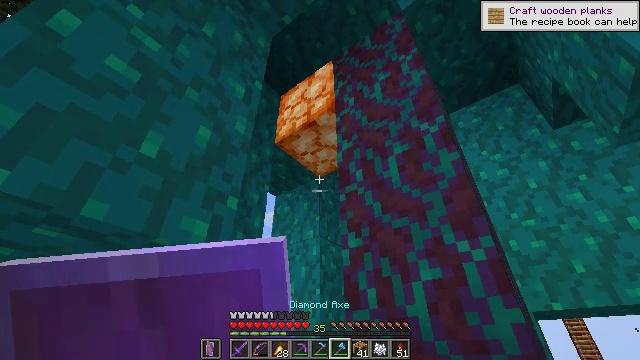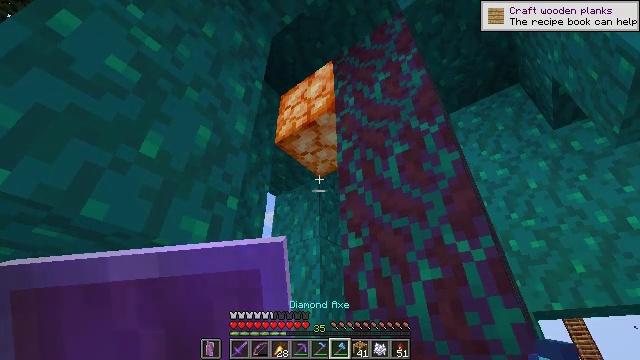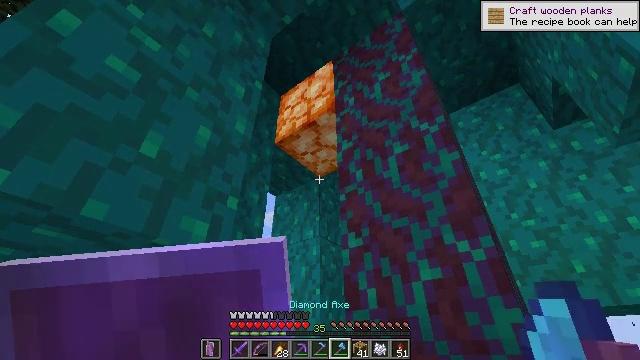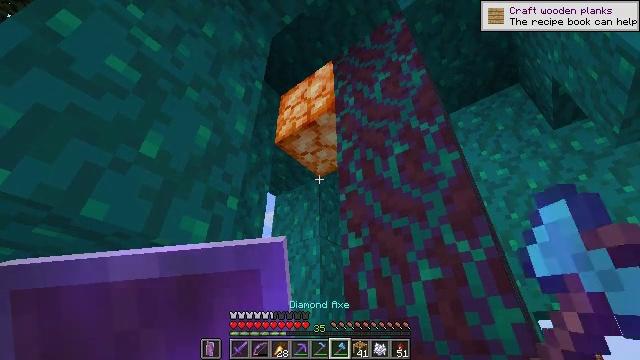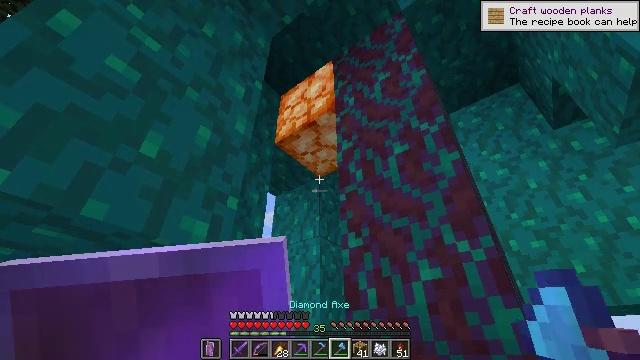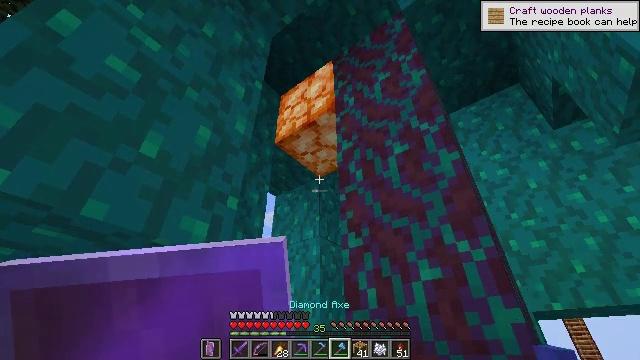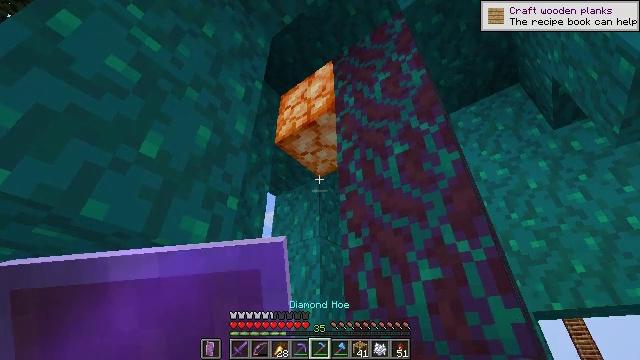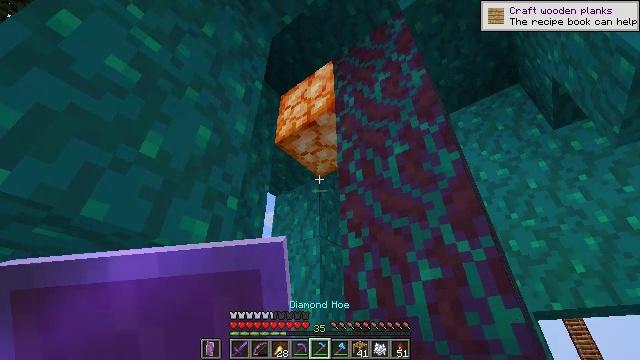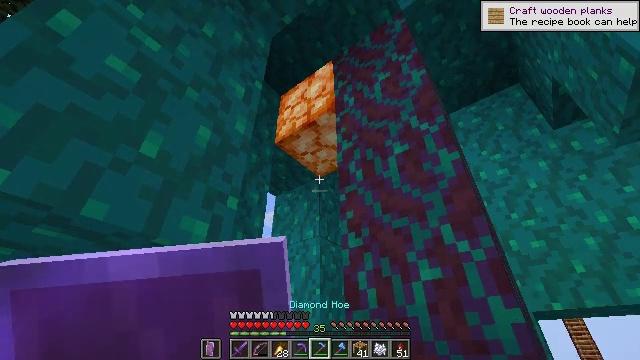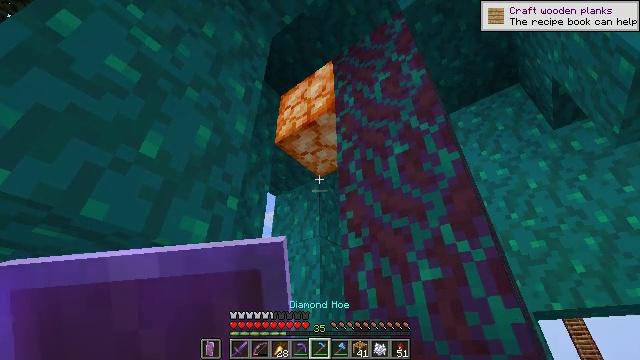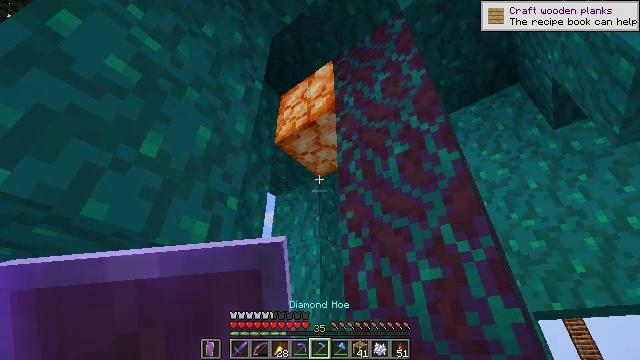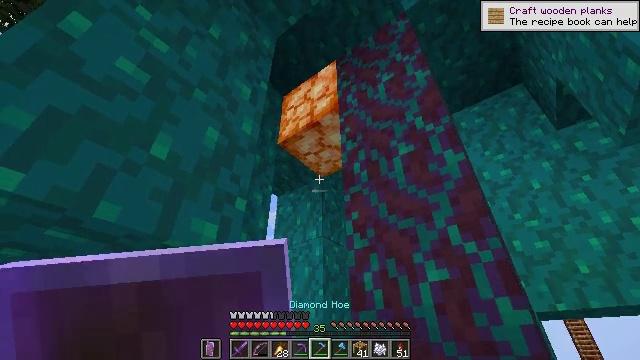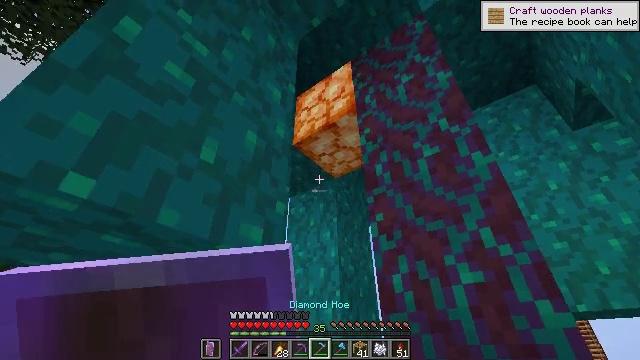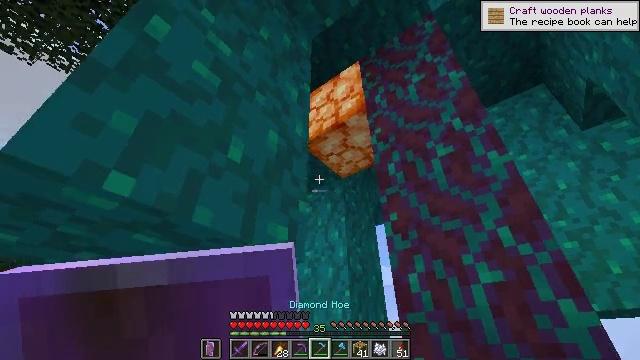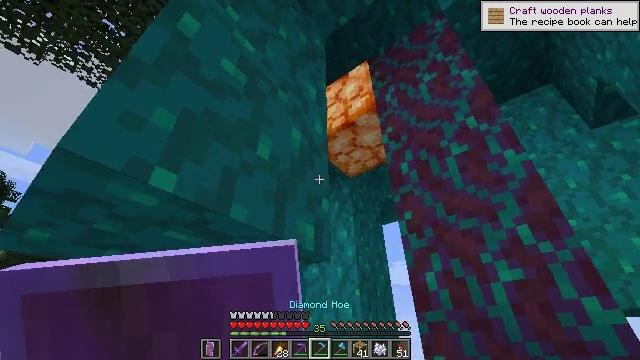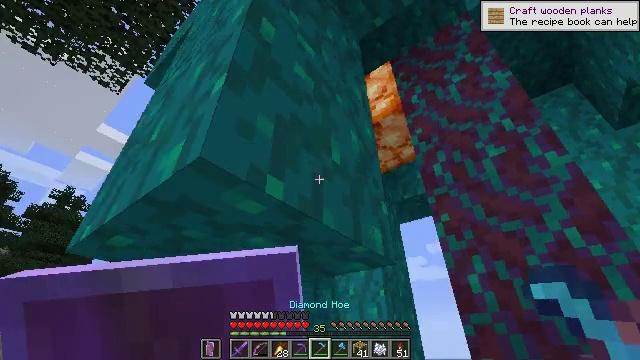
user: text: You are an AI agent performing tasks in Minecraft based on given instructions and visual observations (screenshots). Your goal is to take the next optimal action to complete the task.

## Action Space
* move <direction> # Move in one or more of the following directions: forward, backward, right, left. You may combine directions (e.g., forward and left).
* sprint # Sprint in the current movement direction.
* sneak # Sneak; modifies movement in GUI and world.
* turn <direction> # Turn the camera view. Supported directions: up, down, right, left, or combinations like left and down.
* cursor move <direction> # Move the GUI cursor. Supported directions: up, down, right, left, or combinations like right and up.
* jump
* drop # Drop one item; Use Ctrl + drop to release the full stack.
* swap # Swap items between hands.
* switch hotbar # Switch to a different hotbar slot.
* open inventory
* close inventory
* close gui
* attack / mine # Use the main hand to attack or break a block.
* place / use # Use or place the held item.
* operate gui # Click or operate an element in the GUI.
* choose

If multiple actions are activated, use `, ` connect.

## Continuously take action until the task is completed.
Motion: motion action
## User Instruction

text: Harvest the warped wart block in the Nether.
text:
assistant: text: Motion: no_op
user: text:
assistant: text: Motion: no_op
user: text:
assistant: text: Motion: no_op
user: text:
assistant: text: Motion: no_op
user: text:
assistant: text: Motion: no_op
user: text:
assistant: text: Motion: no_op
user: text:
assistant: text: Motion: no_op
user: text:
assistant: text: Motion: no_op
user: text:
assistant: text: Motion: no_op
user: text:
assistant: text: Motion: no_op
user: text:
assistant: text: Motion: move left
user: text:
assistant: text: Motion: move left
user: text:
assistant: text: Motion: move left
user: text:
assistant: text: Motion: move left
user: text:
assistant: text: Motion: move left
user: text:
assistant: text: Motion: move left
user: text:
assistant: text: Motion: move left
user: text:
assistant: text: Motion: no_op
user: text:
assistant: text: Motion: no_op
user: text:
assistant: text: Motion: no_op
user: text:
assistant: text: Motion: no_op
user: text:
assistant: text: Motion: no_op
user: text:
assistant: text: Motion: turn right and up
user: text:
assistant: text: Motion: turn right and up
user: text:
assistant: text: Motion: turn right and up
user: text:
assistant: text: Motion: attack / mine
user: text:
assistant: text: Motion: turn up, attack / mine
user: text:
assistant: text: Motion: move forward, turn up, attack / mine
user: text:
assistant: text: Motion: move forward, turn up, attack / mine
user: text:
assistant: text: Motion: move forward, attack / mine